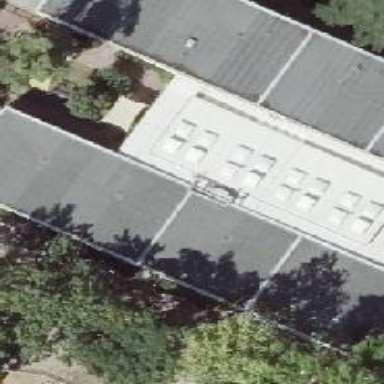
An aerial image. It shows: School building with flat roof.